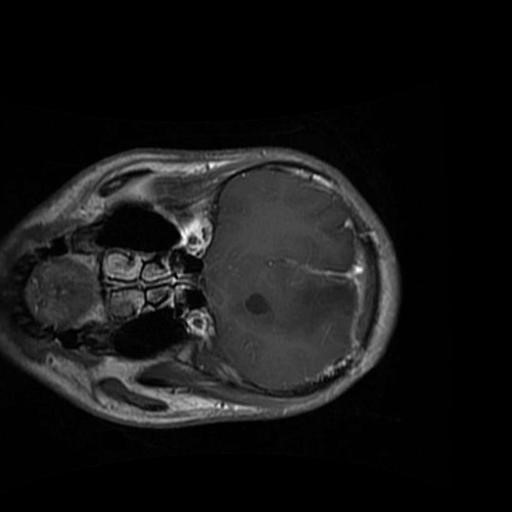
Label: brain_glioma